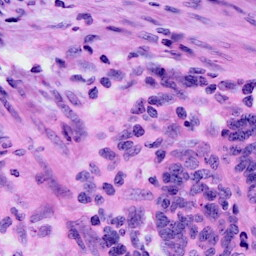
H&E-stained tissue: Cervix